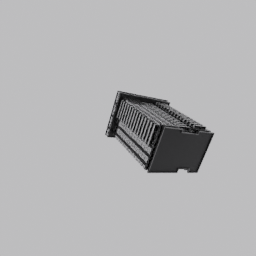
Label: architecture